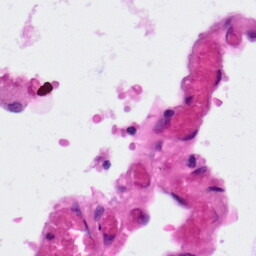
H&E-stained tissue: Lung